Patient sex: F
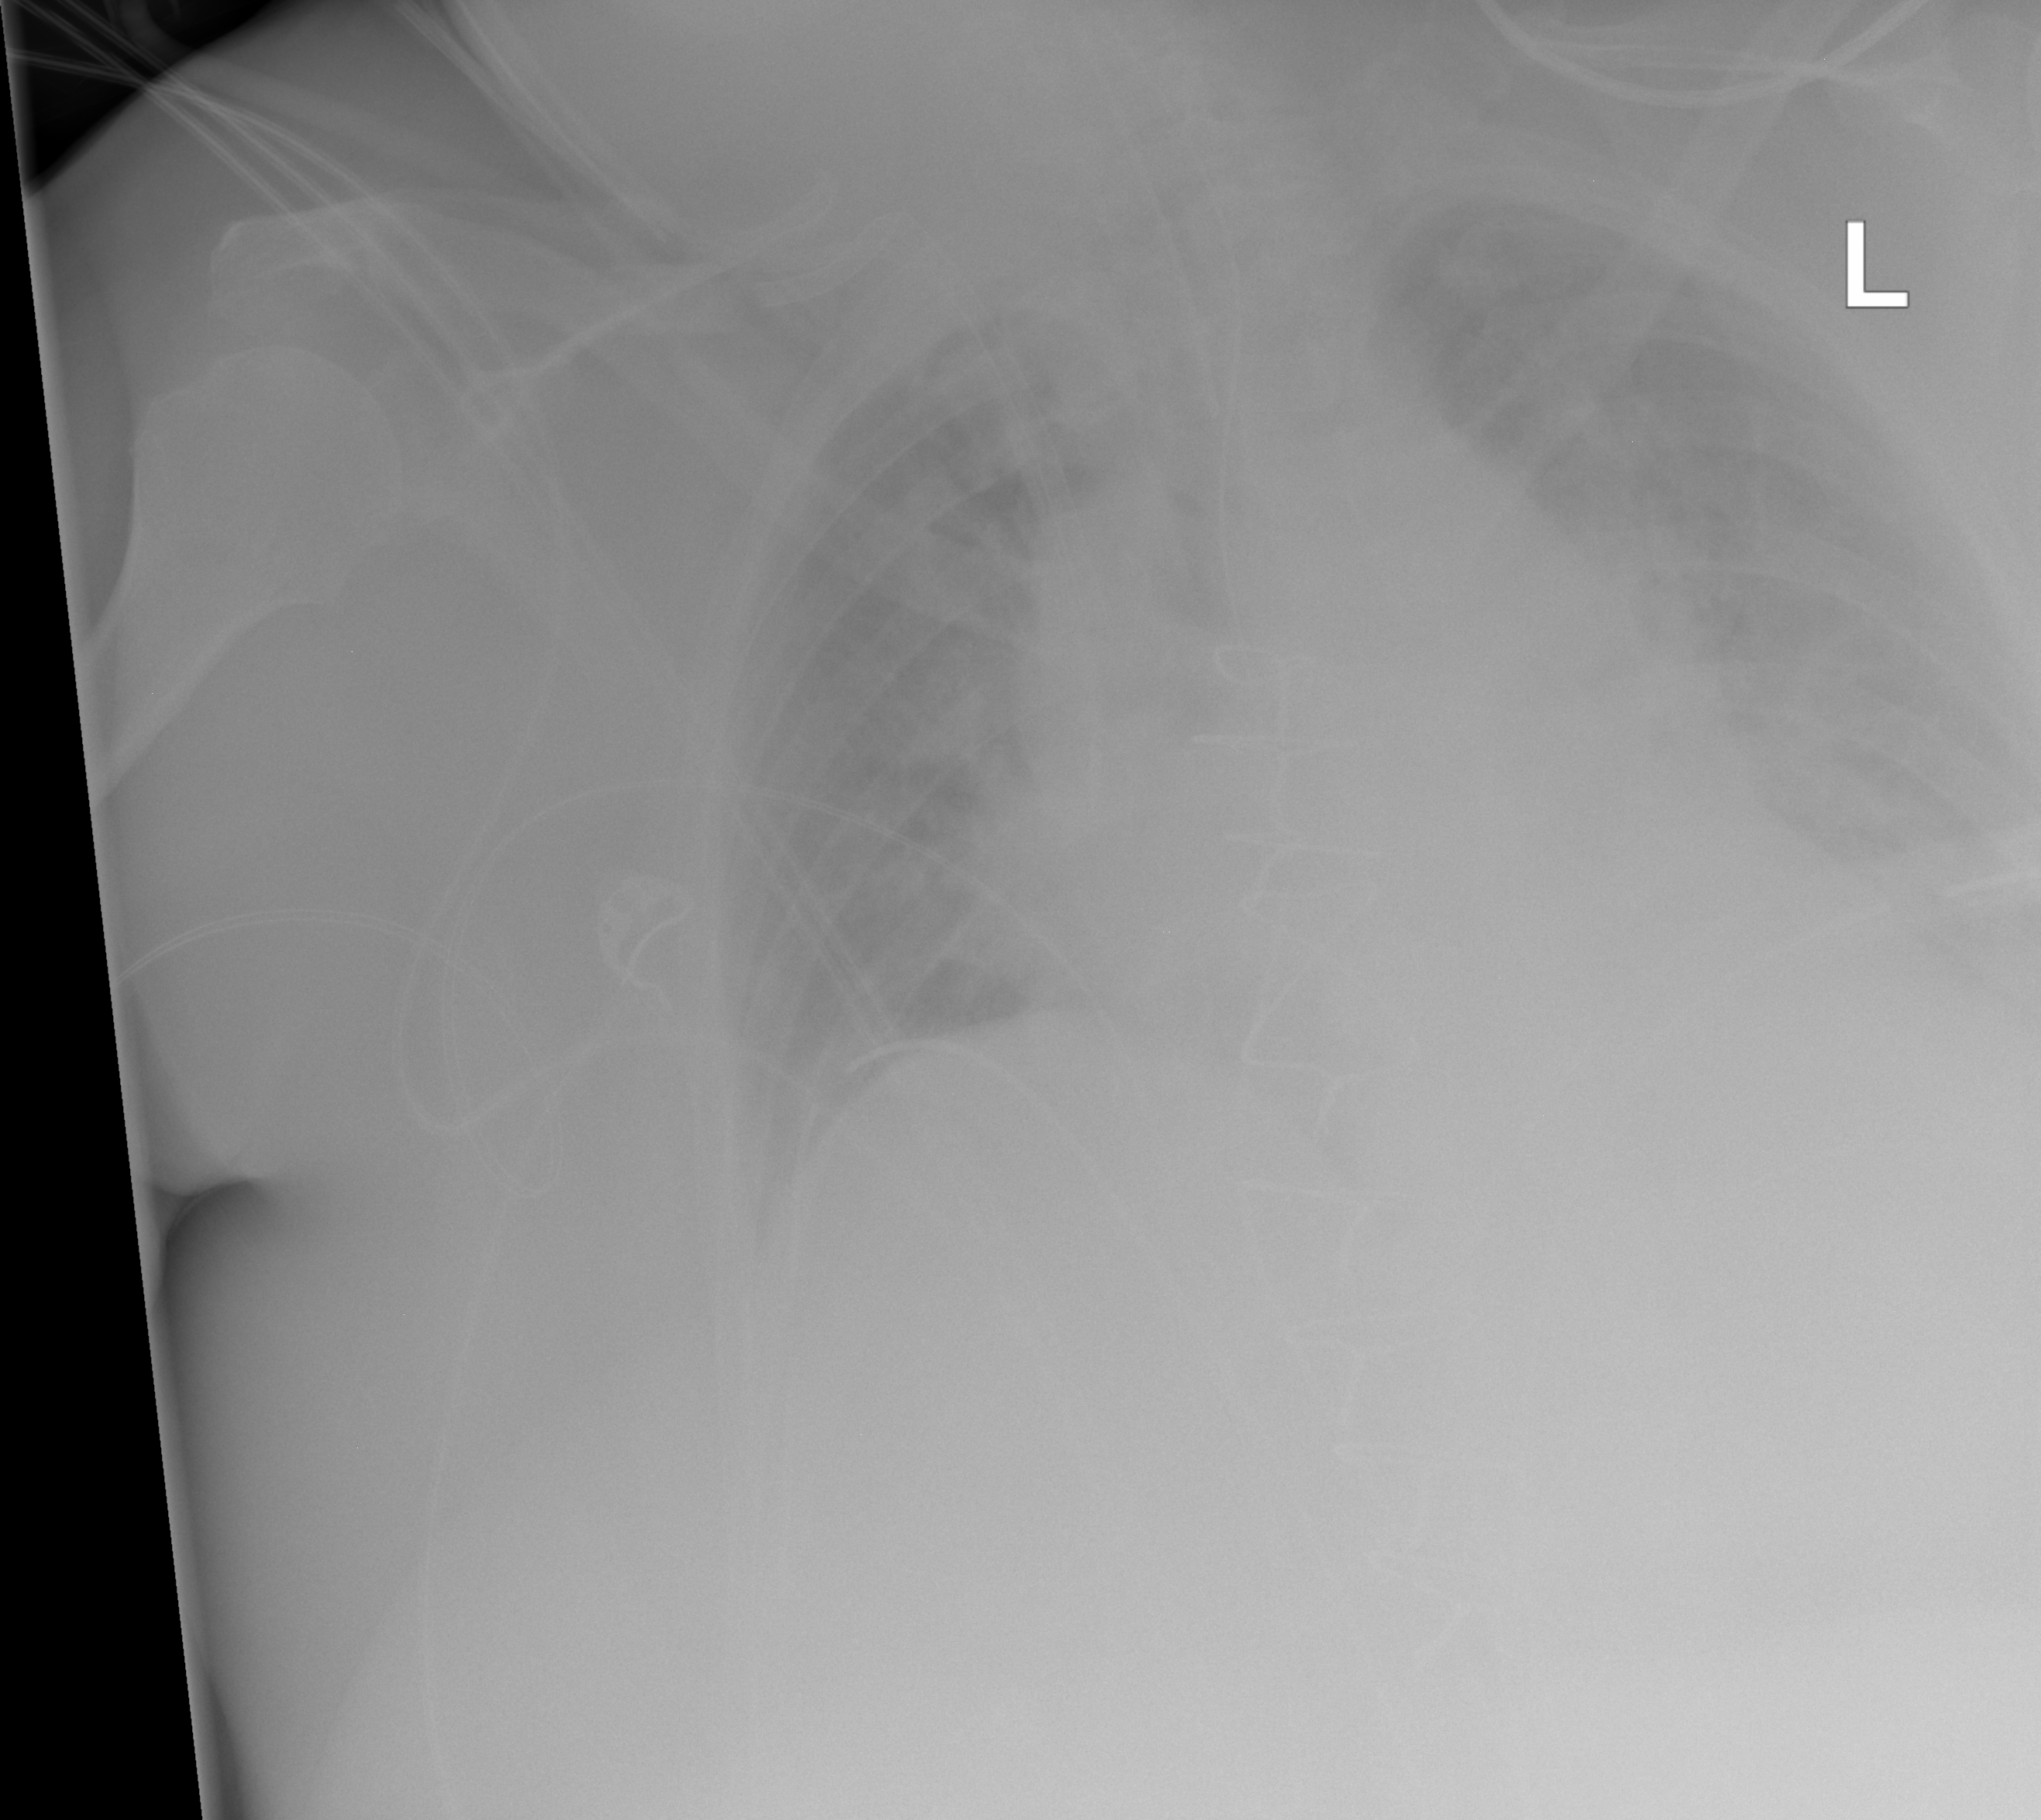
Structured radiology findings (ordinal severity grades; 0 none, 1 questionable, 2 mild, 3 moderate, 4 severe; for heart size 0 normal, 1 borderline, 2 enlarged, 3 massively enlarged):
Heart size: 2
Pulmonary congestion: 2
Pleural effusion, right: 2
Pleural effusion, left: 2
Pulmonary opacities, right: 1
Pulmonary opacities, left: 1
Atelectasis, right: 2
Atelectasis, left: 2